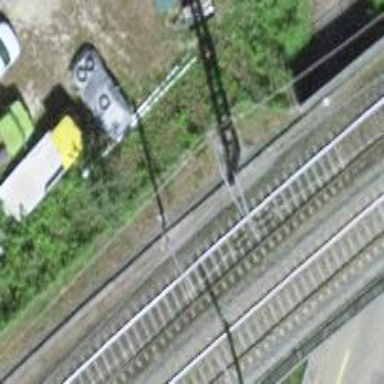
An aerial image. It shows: Single-track railway bridge with contact lines for electrification.